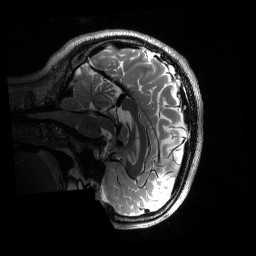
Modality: T2w
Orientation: sagittal
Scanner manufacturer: siemens
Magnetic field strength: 3 T
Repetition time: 3.2 s
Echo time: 0.563 s